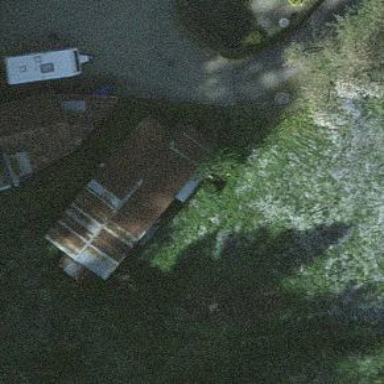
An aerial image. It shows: Rural barn.